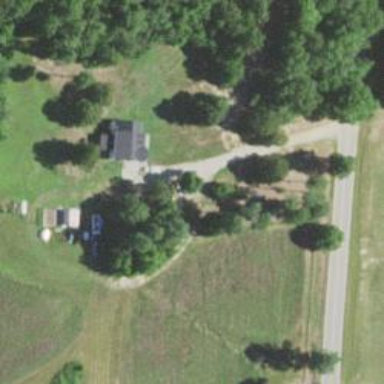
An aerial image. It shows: Driveway.